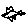
Label: bird